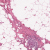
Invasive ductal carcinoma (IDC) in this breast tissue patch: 0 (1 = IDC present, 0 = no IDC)